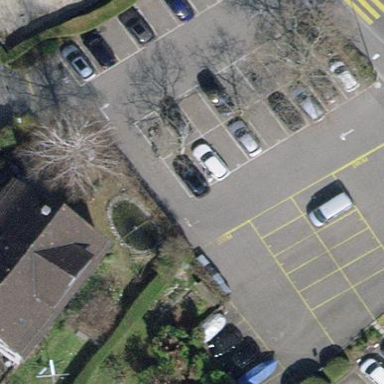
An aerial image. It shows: Parking area.